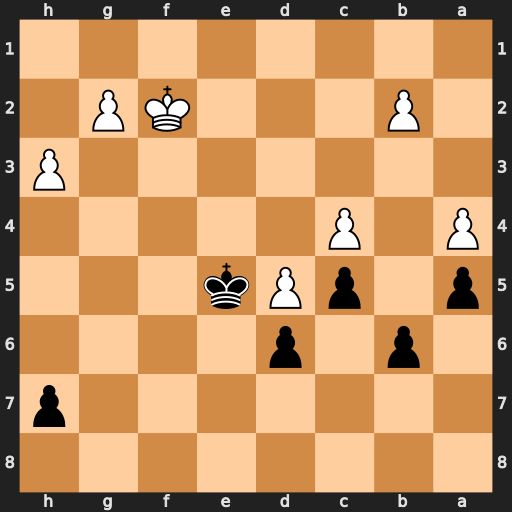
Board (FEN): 8/7p/1p1p4/p1pPk3/P1P5/7P/1P3KP1/8
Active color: b
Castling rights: -
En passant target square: -
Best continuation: Kd4 h4 Kxc4 g4 Kxd5